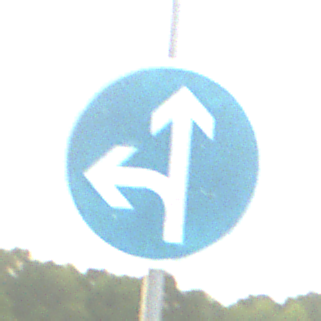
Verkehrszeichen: VorgeschriebeneFahrtrichtungGeradeausOderLinks
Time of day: SunriseSunset
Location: Outdoor (RoadRail)
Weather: PartlyCloudy
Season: NotSpecified
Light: Natural